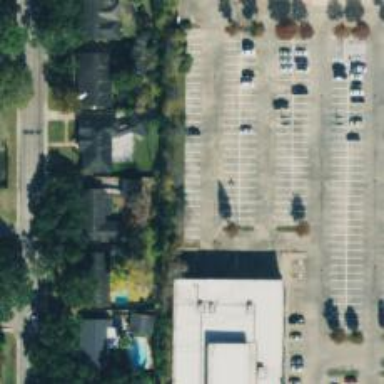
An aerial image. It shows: Parking space is available.